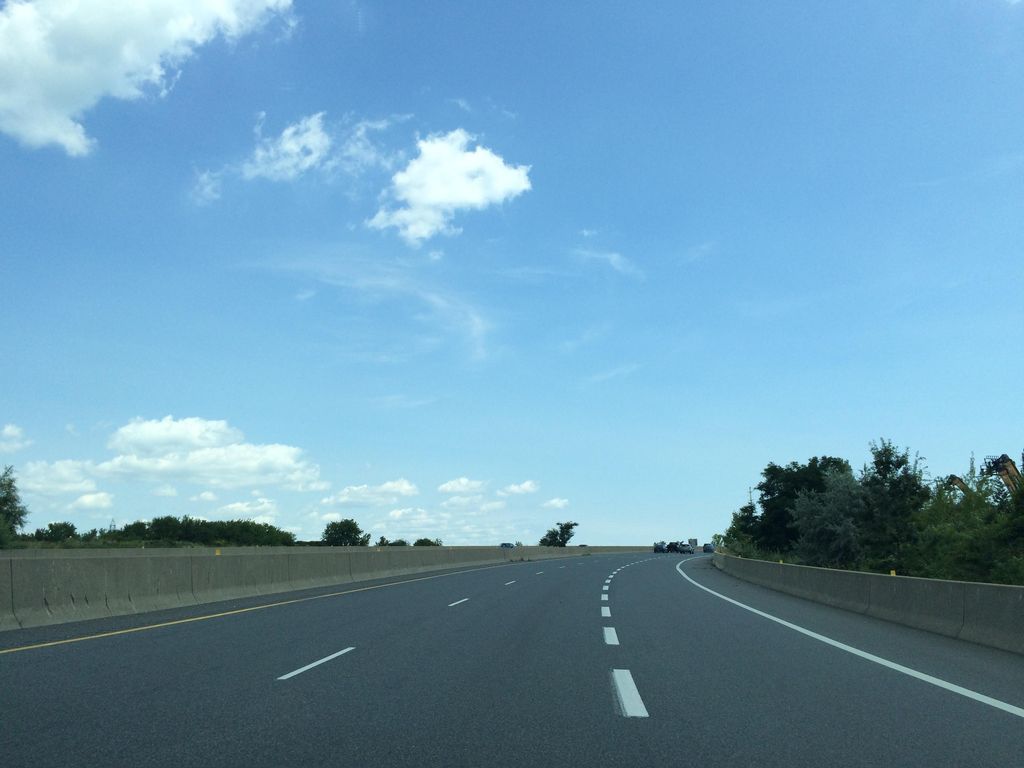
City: hamilton